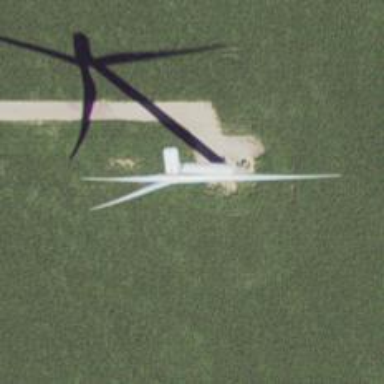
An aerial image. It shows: Wind generator powered by wind. The generator type is horizontal axis and it uses wind turbines.